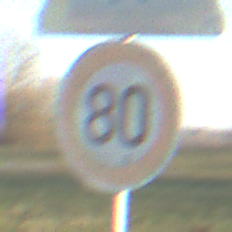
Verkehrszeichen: Geschwindigkeit80
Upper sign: EinseitigVerengteFahrbahnRechts
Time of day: MorningAfternoon
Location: Outdoor (Nature)
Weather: Clear
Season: Winter
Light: Natural